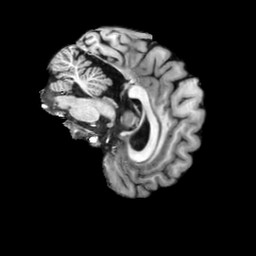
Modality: T1w
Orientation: sagittal
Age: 39
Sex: male
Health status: ill